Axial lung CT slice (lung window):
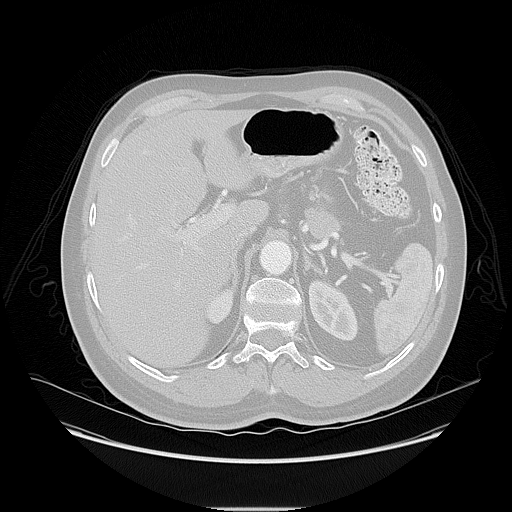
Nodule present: no